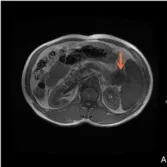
Magnetic Resonance Imaging Magnetic Resonance of abdominal revealed a mass in the tail of the pancreas. T1-weighted images is low signal.
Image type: radiology (mri)